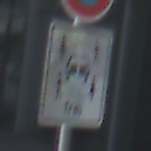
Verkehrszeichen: CarsharingfahrzeugeFrei
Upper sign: AbsolutesHalteverbot
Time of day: MorningAfternoon
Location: Outdoor (Urban)
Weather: PartlyCloudy
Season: NotSpecified
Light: Natural